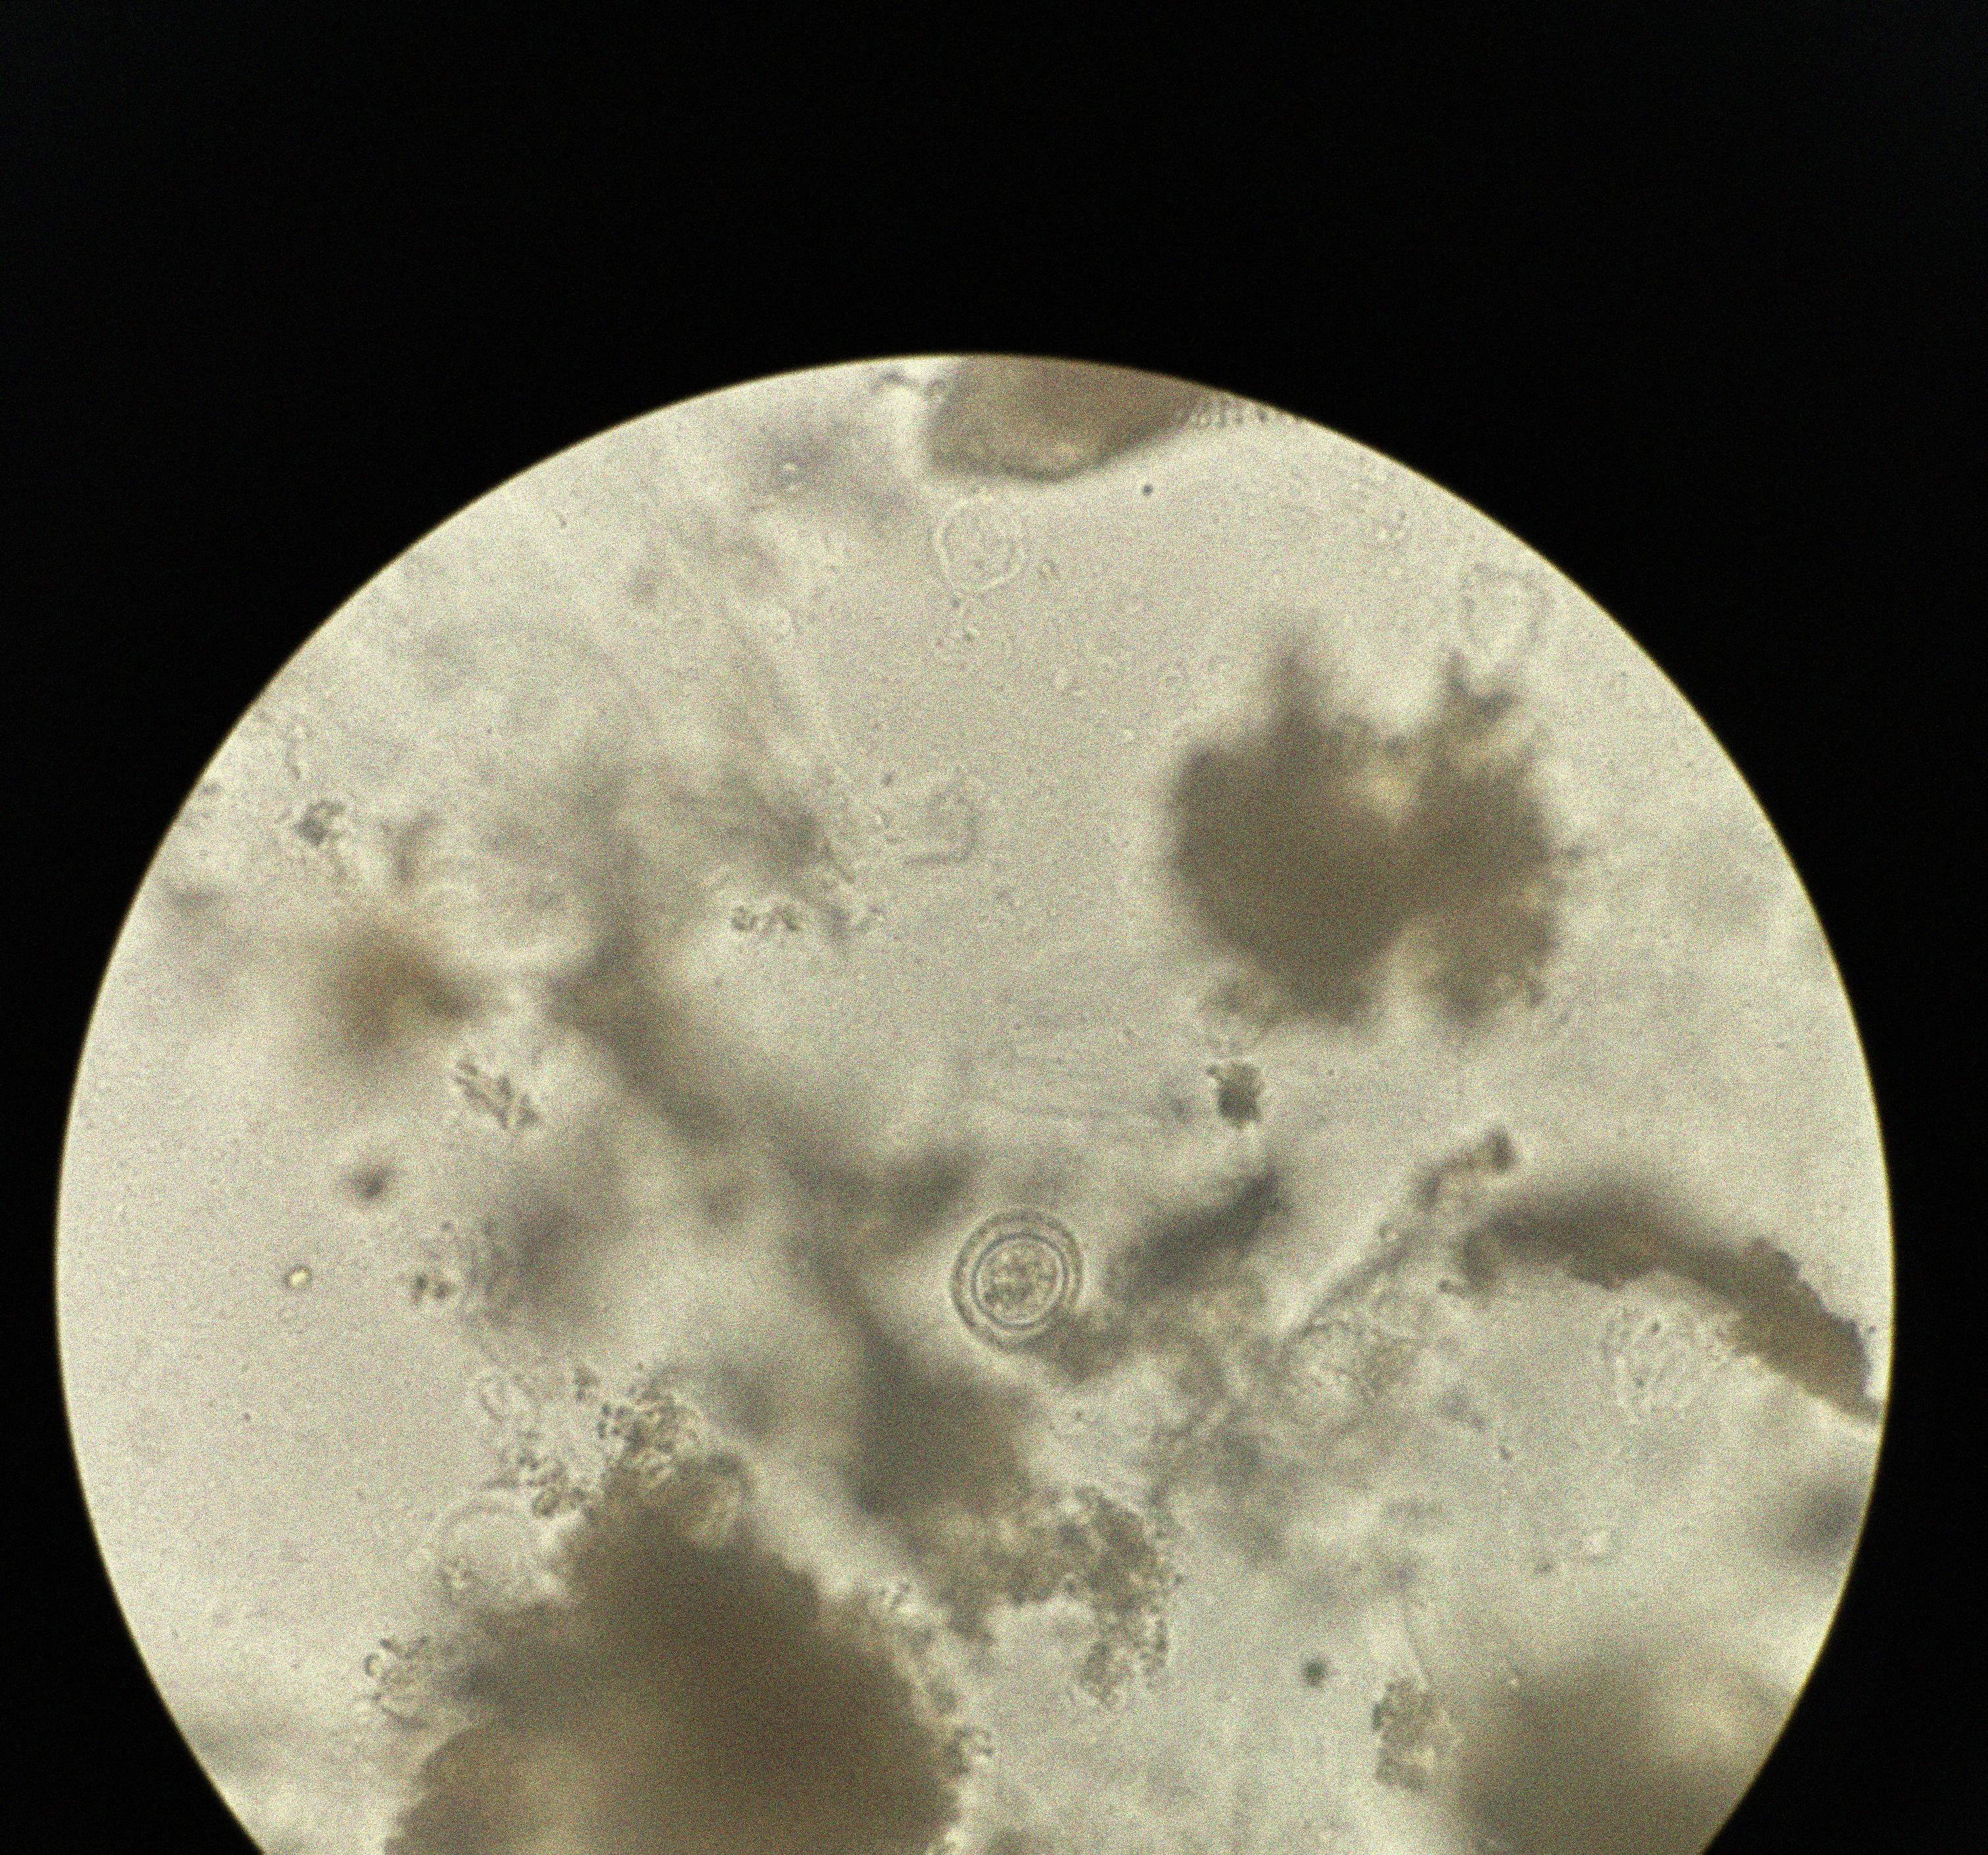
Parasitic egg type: Hymenolepis nana